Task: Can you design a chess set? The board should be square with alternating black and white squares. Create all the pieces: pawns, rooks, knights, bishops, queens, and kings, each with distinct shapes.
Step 1132:
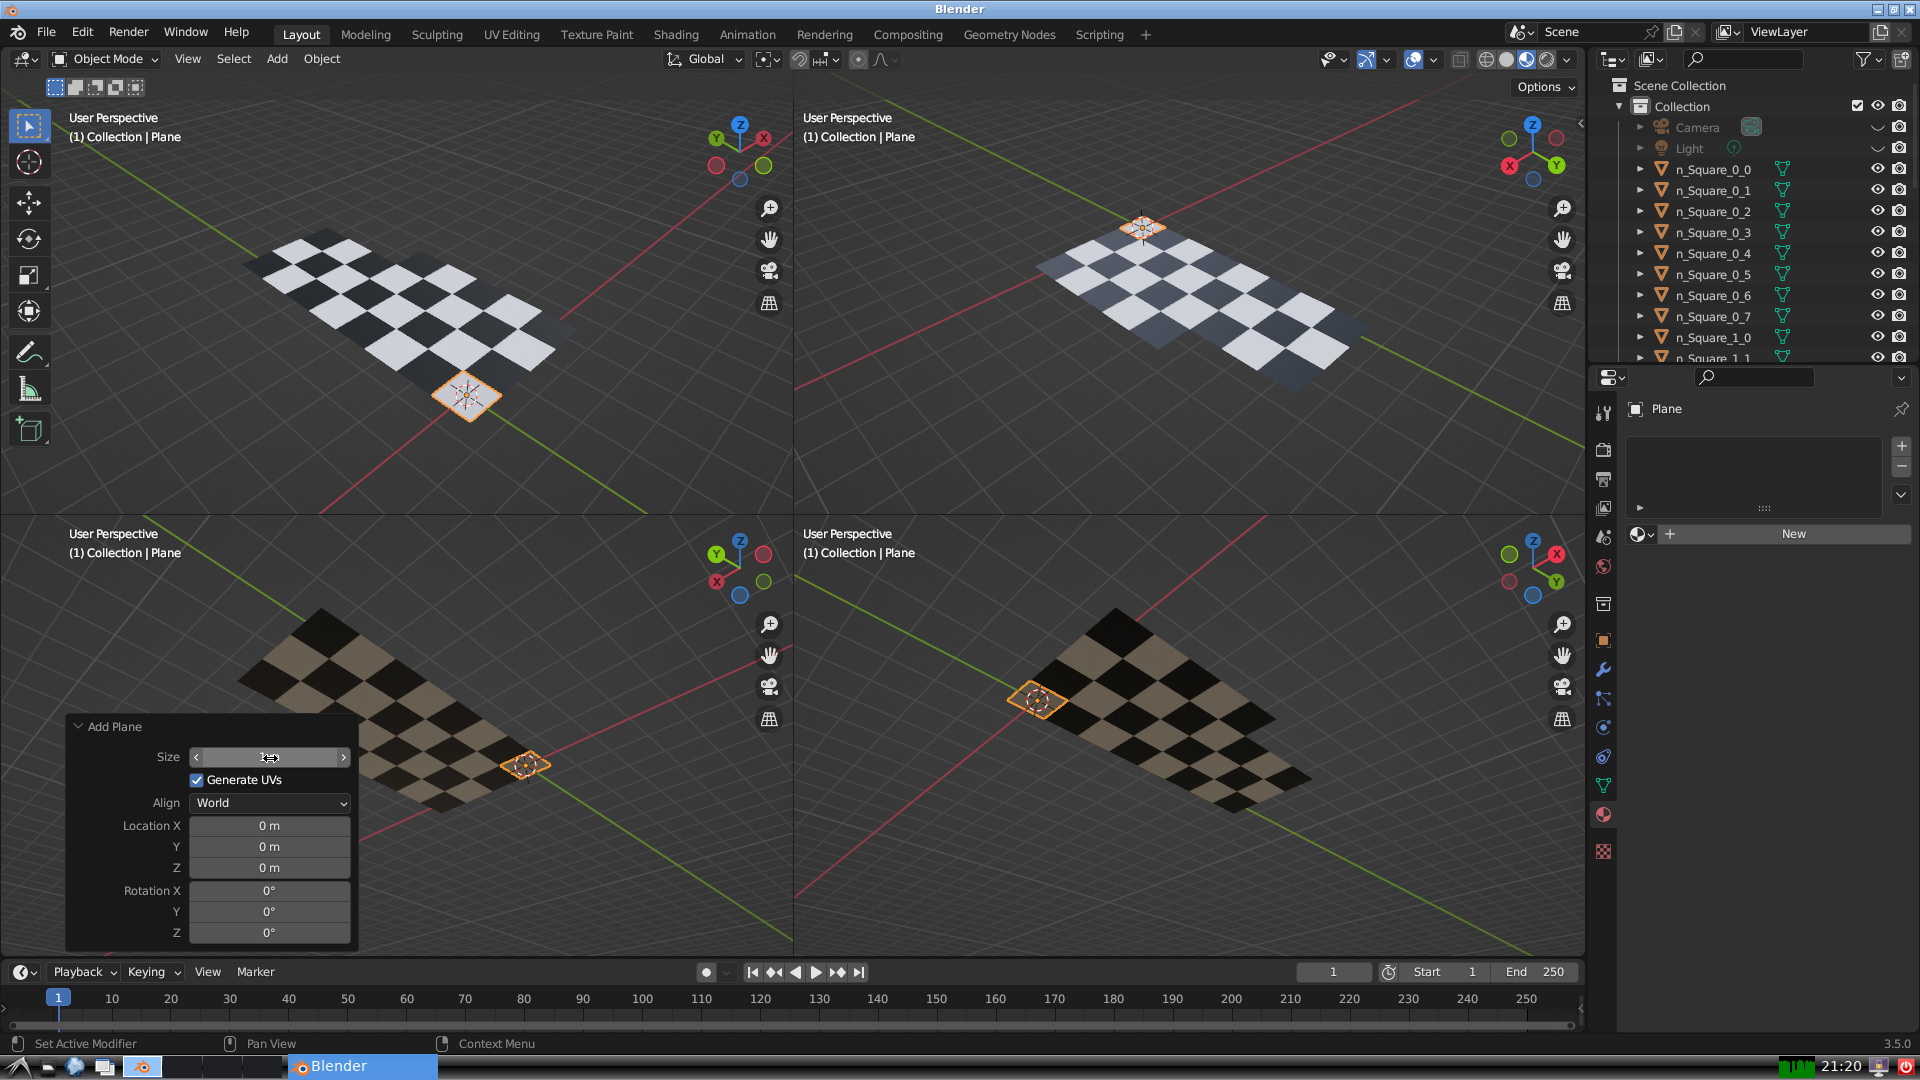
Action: click: no